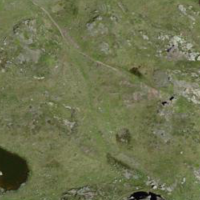
EUNIS habitat code: 26
Species observed at this site:
Eriophorum scheuchzeri